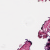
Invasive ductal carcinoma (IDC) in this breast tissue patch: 0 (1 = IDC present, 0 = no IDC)